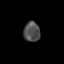
Tissue: skin
Cell type: Endothelial cells
Senescence score: 0.2718
Nuclear area (px): 318
Mean DAPI intensity: 78.698